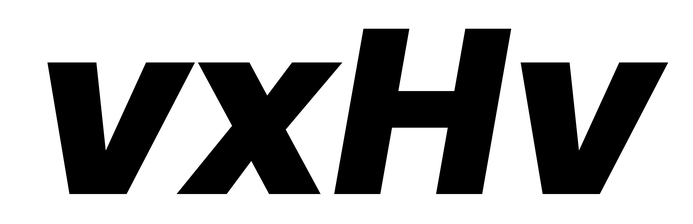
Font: Poppins-ExtraBoldItalic